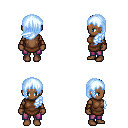
a pixel art fantasy rpg character, female body template, human, dark skin, brown tunic, magenta pants, white cyan left-swept hairstyle, cloth bracers, four views (front, back, left, right), 2x2 character sprite sheet, small pixel art, hard edges, no anti-aliasing